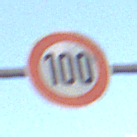
Verkehrszeichen: Geschwindigkeit100
Umgebung: Outdoor, Nature
Tageszeit: SunriseSunset
Wetter: PartlyCloudy
Licht: Natural
Jahreszeit: NotSpecified
Kontrast: LowContrast